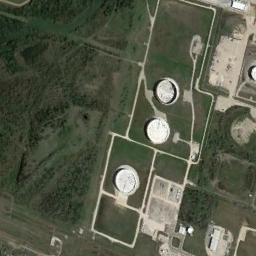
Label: storage_tank